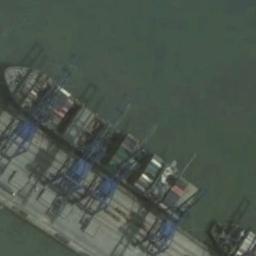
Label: ship